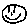
Label: smiley face